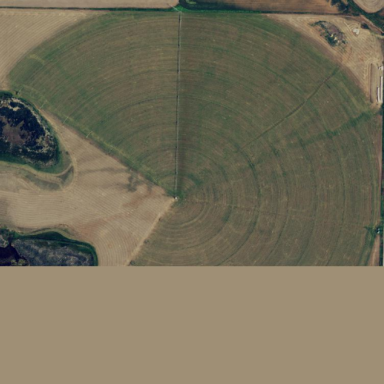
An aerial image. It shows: Farmland with pivot irrigation system.